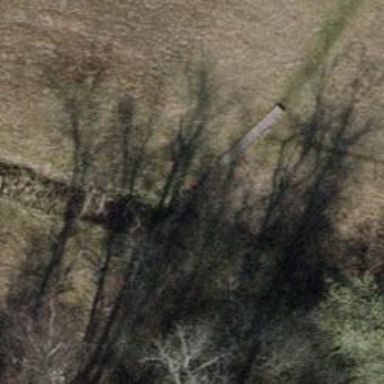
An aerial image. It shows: Grassy path crossing bridge.